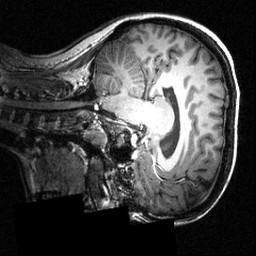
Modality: T1w
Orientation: sagittal
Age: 24
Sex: female
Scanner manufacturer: siemens
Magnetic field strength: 3.951 T
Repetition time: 1.5 s
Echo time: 0.00335 s